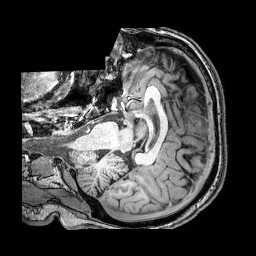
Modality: T1w
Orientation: axial
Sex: male
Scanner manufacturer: philips
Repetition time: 0.008101 s
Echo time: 0.0037 s